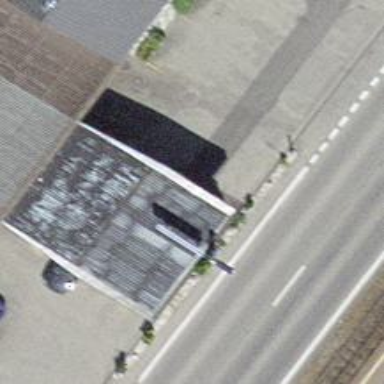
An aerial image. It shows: Fuel station.